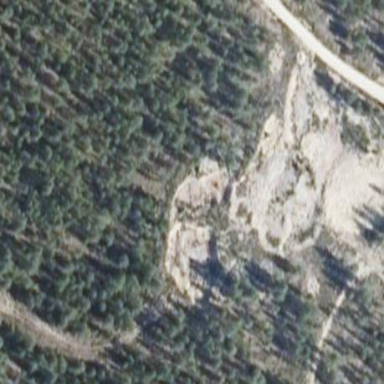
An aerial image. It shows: Quarry area.